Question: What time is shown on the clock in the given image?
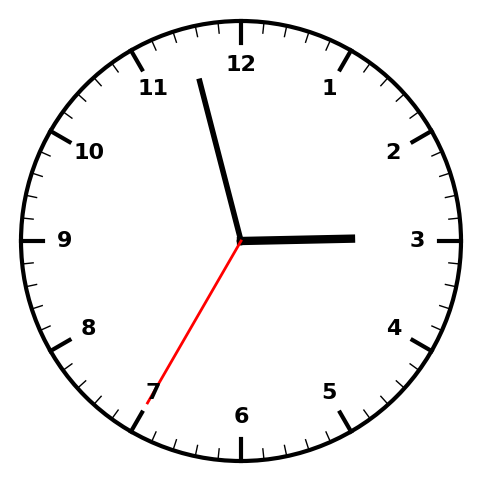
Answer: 02:57:35